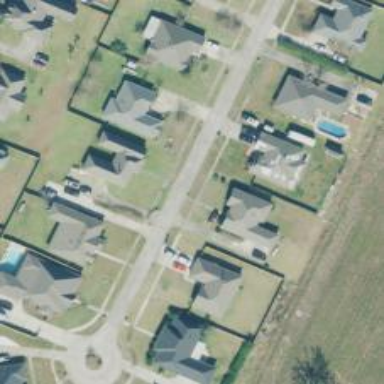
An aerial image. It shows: Residential road.